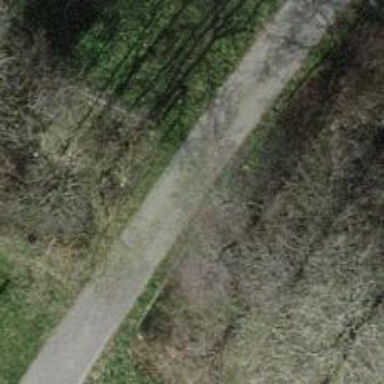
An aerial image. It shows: Unclassified road on bridge.